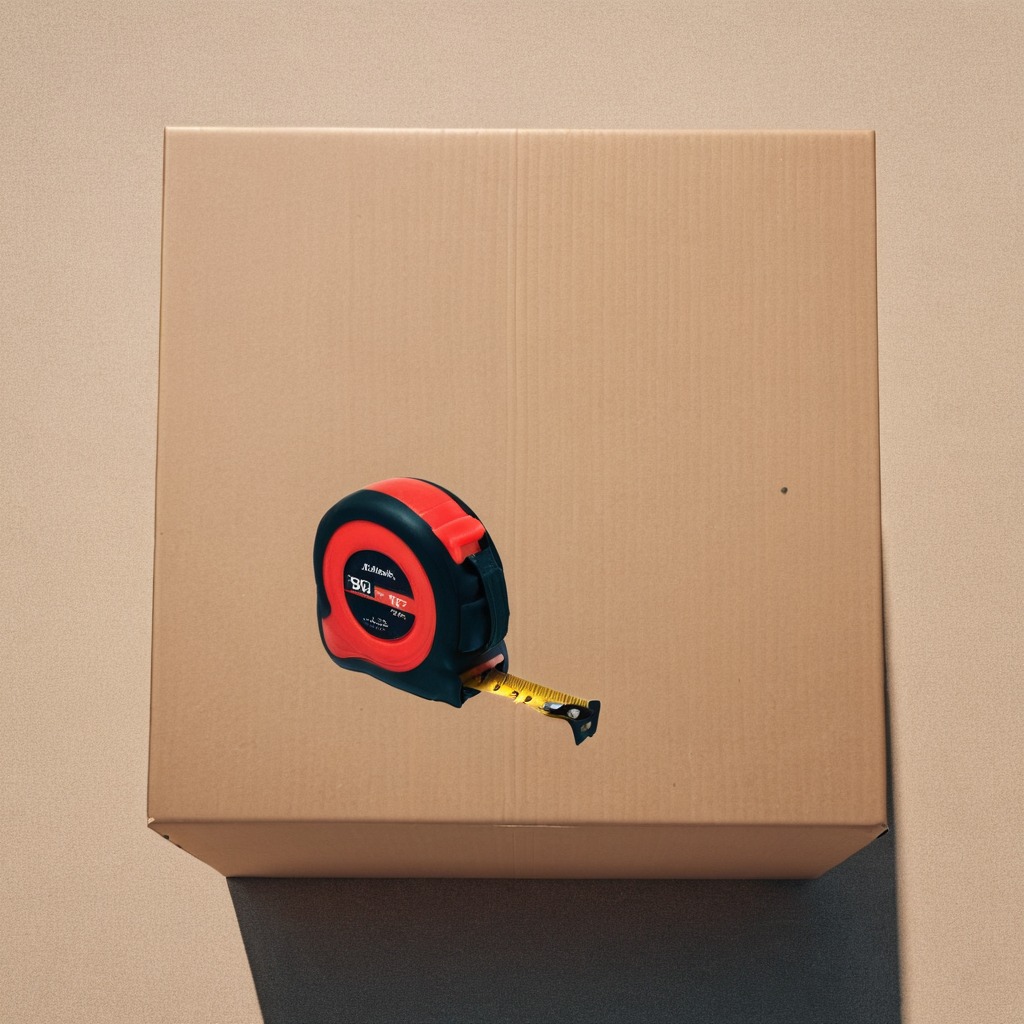
A measuring tape is lying on the cardboard box surface.